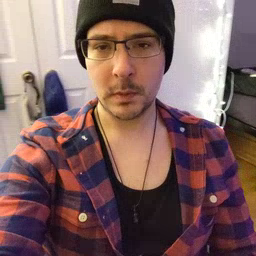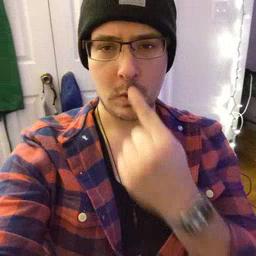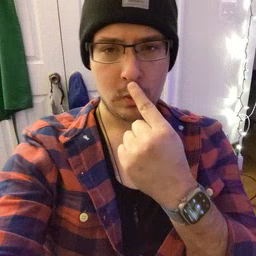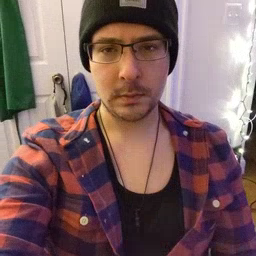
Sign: nose